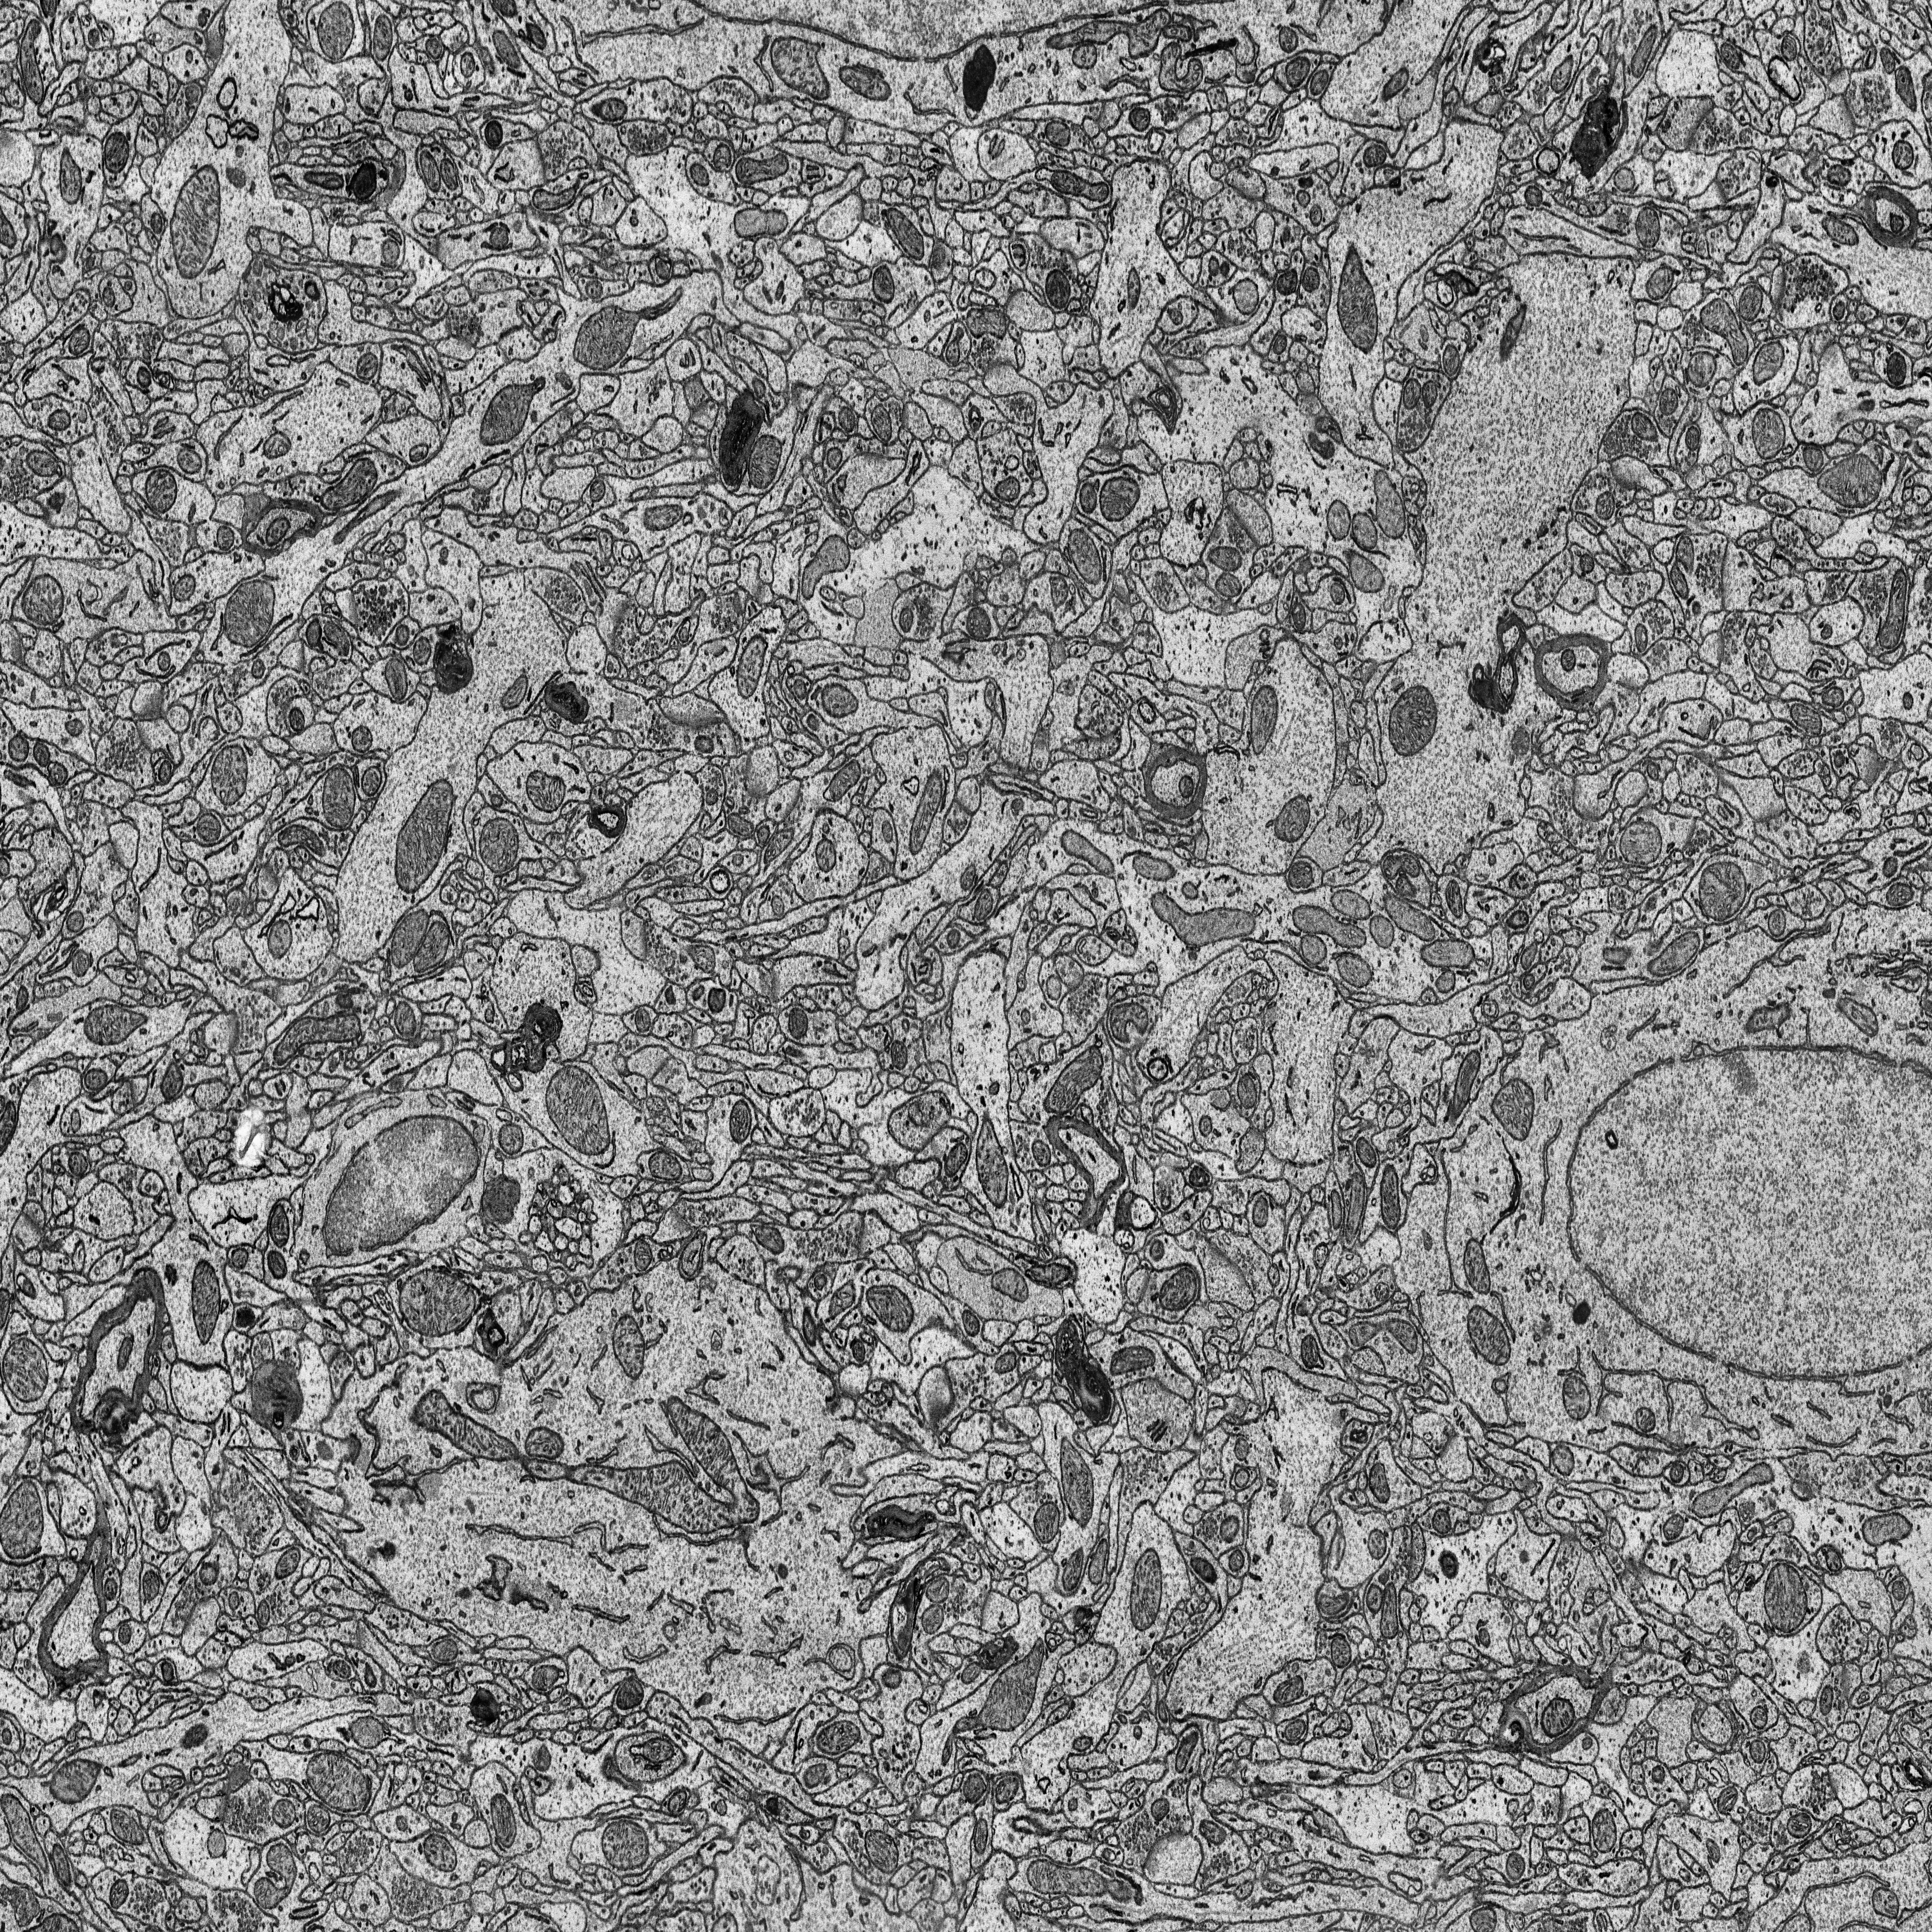
Electron microscopy slice of rat cortex tissue
Slice depth (z): 159
Mitochondria instances in slice: 416